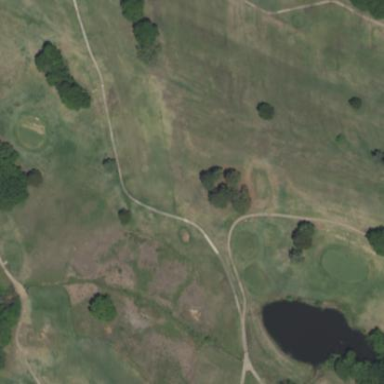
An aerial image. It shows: Golf rough area.